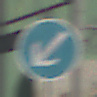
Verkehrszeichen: VorgeschriebeneVorbeifahrtLinks
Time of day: MorningAfternoon
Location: Outdoor (Special)
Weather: PartlyCloudy
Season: NotSpecified
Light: Natural